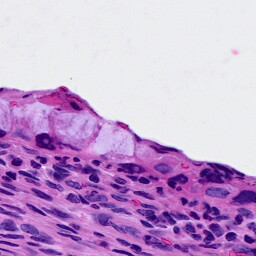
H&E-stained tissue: Cervix